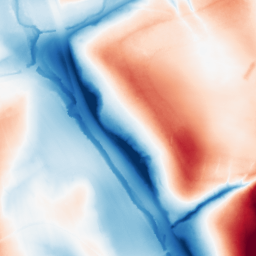
Category: classical
Decomposition family: gaussian_anisotropic
Decomposition parameters: sigma_x: 50
sigma_y: 5
Upsampling method: quadratic
Upsampling parameters: scale: 8
Upsampling scale: 8